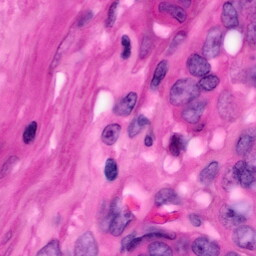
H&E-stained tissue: Pancreatic